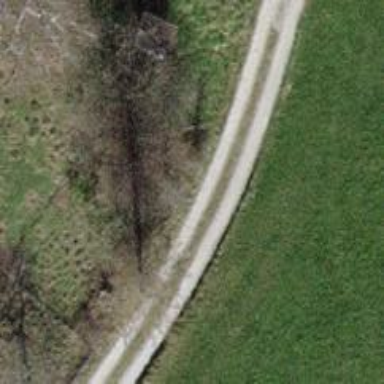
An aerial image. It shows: Compacted grade3 track.